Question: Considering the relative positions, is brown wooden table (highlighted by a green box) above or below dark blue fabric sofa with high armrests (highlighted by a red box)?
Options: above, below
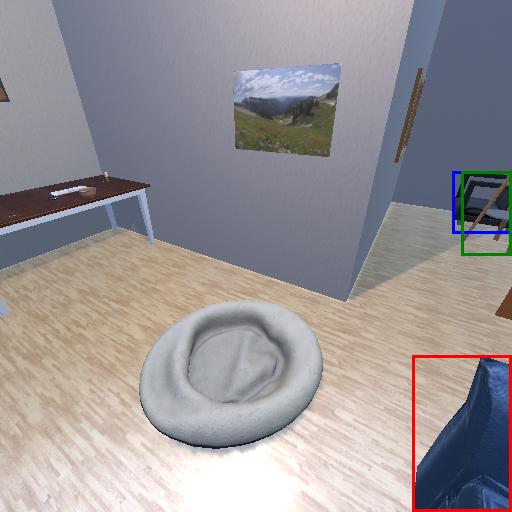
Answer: above